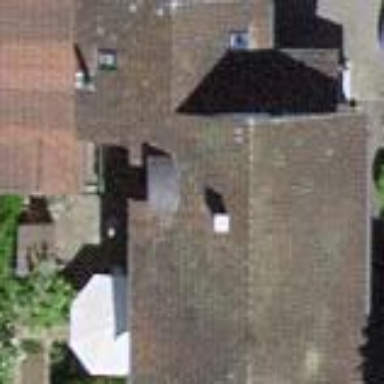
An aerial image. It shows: Simple house.